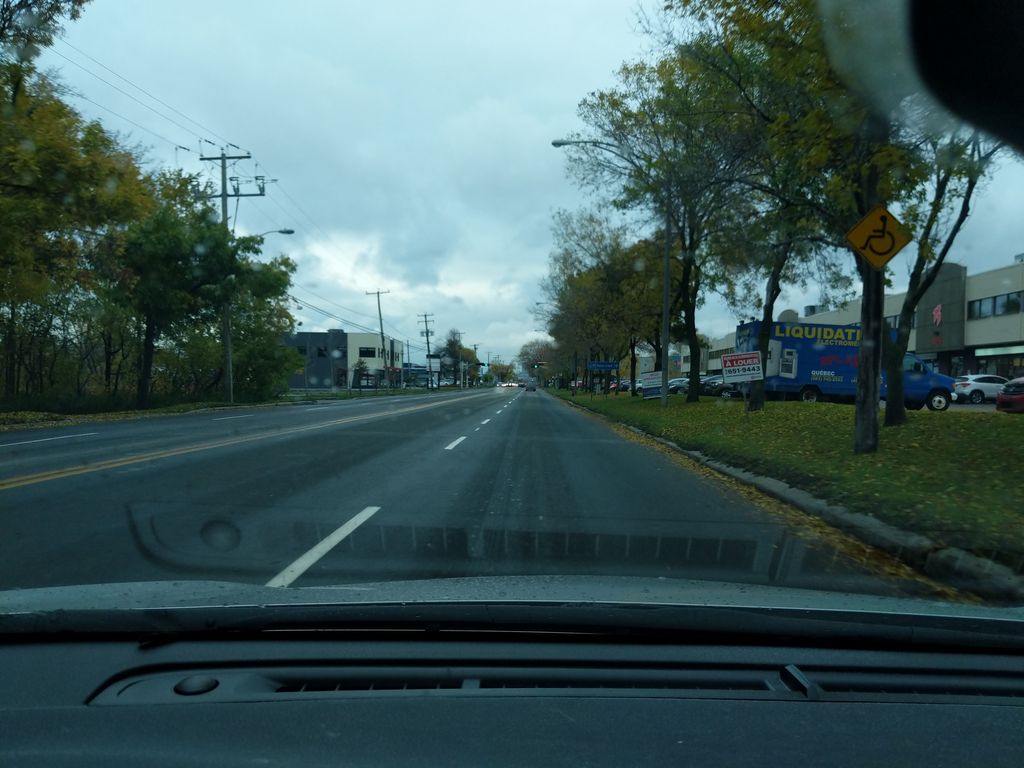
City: quebec_city